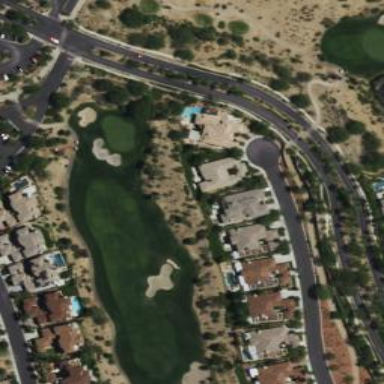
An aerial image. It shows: Rough grassy area used for golf.